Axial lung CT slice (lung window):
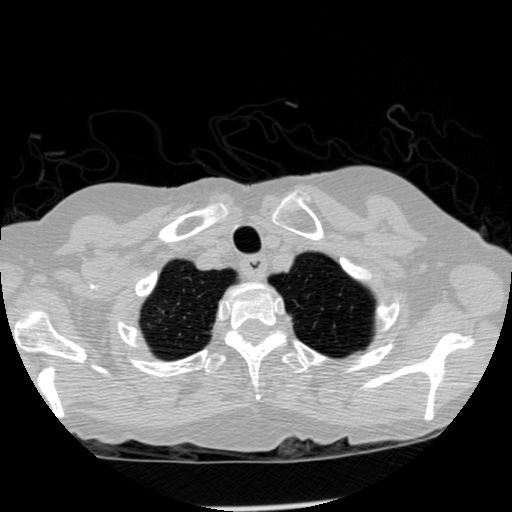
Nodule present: no